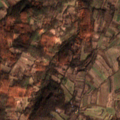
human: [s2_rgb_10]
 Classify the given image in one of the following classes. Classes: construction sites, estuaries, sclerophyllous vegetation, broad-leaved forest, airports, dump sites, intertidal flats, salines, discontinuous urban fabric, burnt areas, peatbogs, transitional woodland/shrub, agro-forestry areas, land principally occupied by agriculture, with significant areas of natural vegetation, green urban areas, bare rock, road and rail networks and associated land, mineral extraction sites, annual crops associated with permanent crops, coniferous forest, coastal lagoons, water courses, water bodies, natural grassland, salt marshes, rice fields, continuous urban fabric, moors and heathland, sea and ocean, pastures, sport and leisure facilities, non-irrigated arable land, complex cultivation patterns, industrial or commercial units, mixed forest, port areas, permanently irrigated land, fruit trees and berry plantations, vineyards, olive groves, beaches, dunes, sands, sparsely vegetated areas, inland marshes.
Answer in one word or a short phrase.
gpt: complex cultivation patterns, land principally occupied by agriculture, with significant areas of natural vegetation, broad-leaved forest